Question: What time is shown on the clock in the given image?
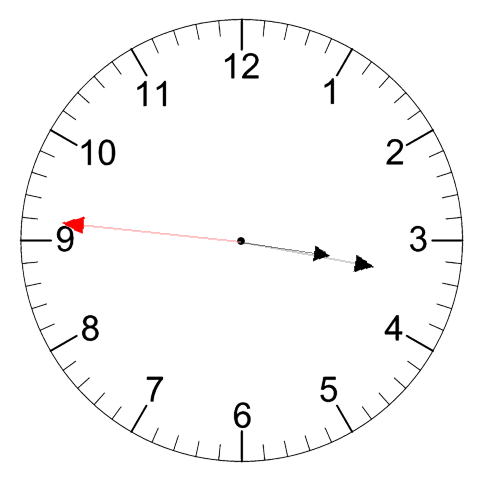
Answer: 03:16:46